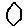
Label: hexagon